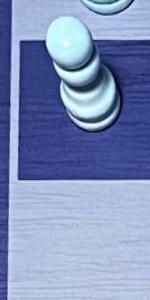
Label: Empty